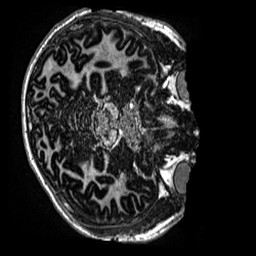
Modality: MP2RAGE
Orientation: axial
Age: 12
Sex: male
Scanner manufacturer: siemens
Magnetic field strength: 3 T
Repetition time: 4 s
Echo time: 0.00299 s